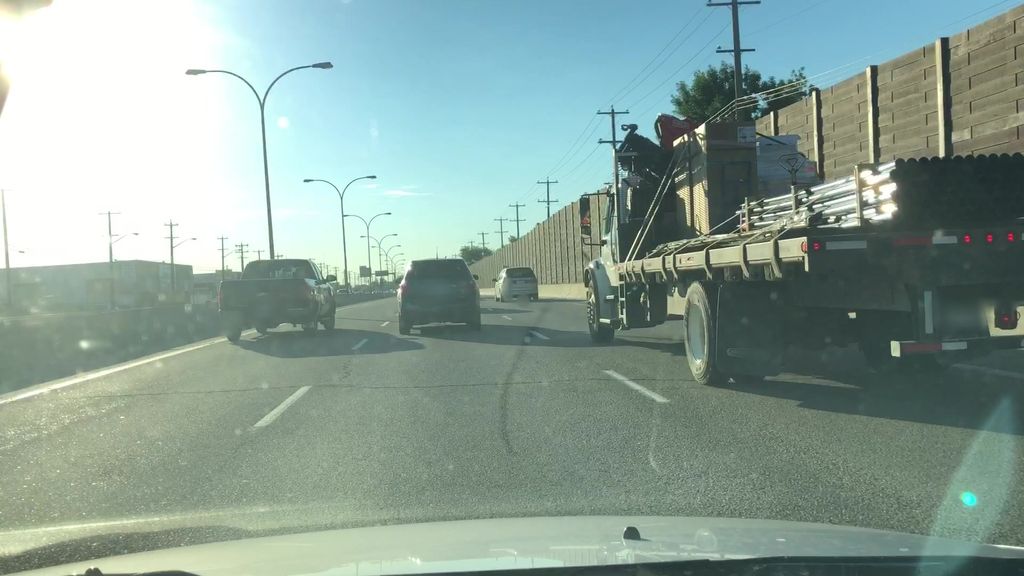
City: edmonton